Question: Ok, here is the story : I found this problem in one of the pizza boxes a few weeks ago. It said if you can solve this before you could finish the pizza, you would get hired at tripadviser. Though I am not looking to get hired, this problem got my eyes and spoiled my focus on pizza and dinner. I worked out something but with some assumptions. Here is the question :
Assume we know P,Q R and S. There is the line connecting centers of each rectangle. We need to find out points C and D. I am not sure if there is some other variable that we should know to solve this.

Looking for a programmatic or psudo-code explanation- no need to move to maxthexchange.
Any suggestions ?
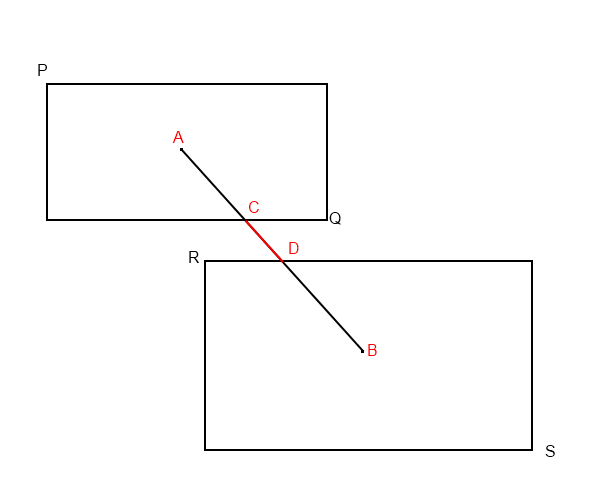
Answer: It's pretty simple to do step-by-step:
1. Compute A = (P + Q) / 2 and B = R + S / 2 (component-by-component)
2. An equation for the line between A and B is L(t) = t * A + (1 - t) * (B - A). Just solve this linear equation for a t* such that L(t*).y = Q.y to get C = L(t*). Do a similar thing with L(t).y = R.y to get D.
You can also use the values of 't*' that you get when solving for C and D to determine pathological cases like overlapping rectangles.